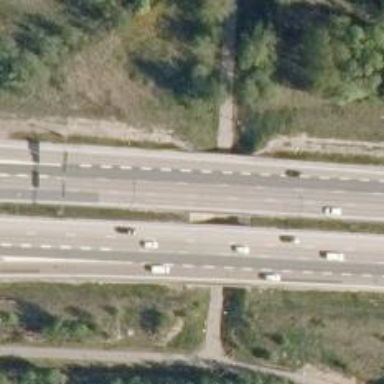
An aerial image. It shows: Motorway junction.